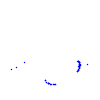
Particle: proton